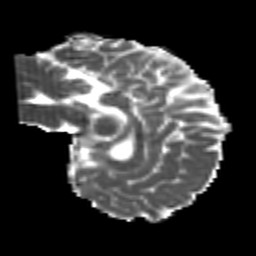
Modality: MD
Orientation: sagittal
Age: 24
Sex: female
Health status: healthy
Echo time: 0.074 s